Field crop: maize
Growth stage: 2
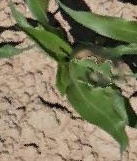
Species: maize